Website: macys
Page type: delivery-shipping
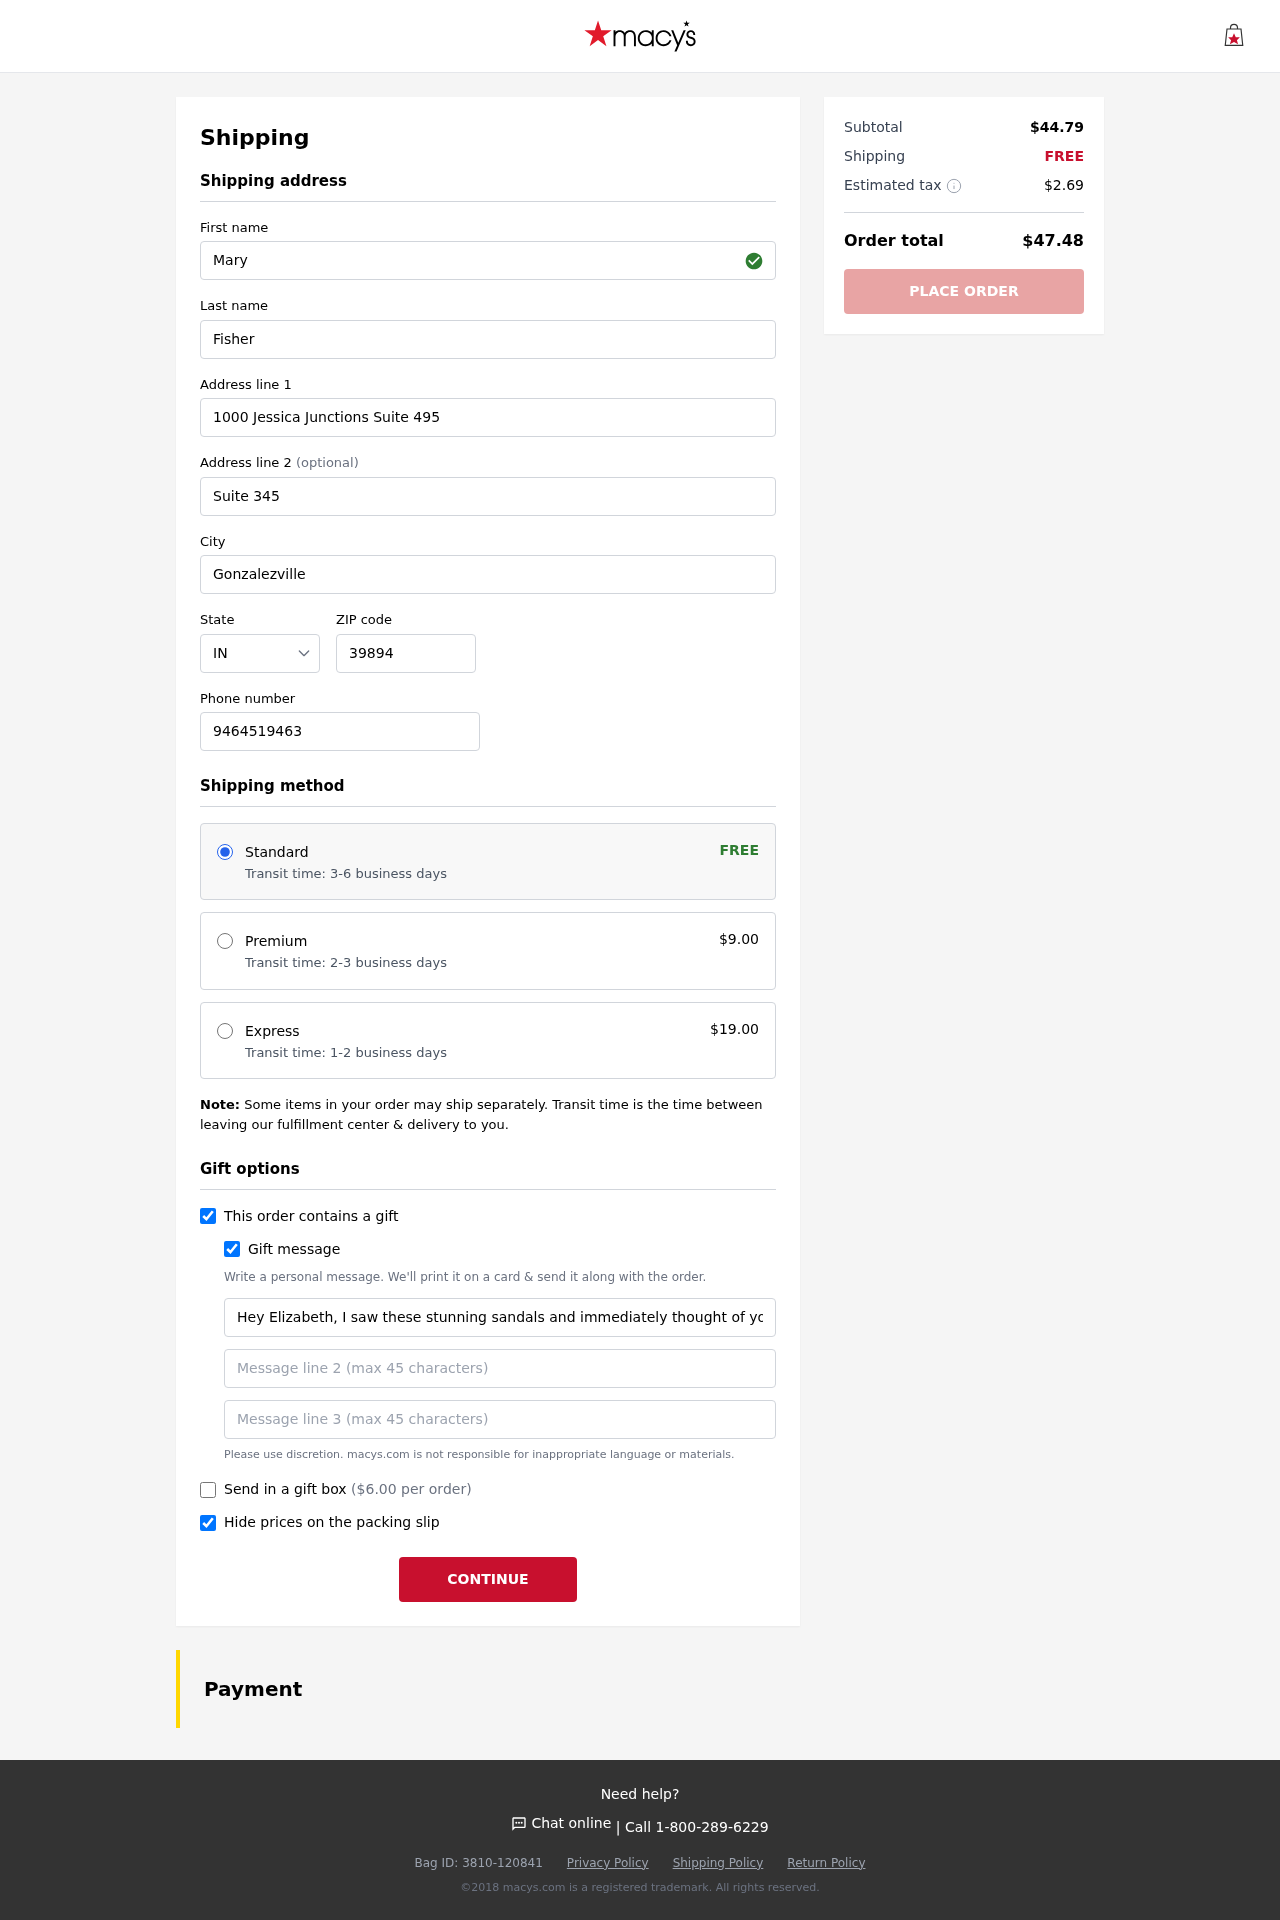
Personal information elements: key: PII_STATE_ABBR
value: IN
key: PII_FIRSTNAME
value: Mary
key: PII_LASTNAME
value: Fisher
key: PII_STREET
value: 1000 Jessica Junctions Suite 495
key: PII_STREET2
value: Suite 345
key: PII_CITY
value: Gonzalezville
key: PII_POSTCODE
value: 39894
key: PII_PHONE
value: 9464519463
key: PII_GIFT_MESSAGE
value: Hey Elizabeth, I saw these stunning sandals and immediately thought of you! I know how much you love adding a little sparkle to your outfits, and I hope they bring you as much joy as you bring to all of us. Enjoy!  Mary
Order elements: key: ORDER_SHIPPING_STANDARD
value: Transit time: 3-6 business days
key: ORDER_SHIPPING_COST
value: FREE
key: ORDER_SHIPPING_PREMIUM
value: Transit time: 2-3 business days
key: ORDER_SHIPPING_PREMIUM_PRICE
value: $9.00
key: ORDER_SHIPPING_EXPRESS
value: Transit time: 1-2 business days
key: ORDER_SHIPPING_EXPRESS_PRICE
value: $19.00
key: ORDER_GIFT_BOX_PRICE
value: ($6.00 per order)
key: ORDER_SUBTOTAL
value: $44.79
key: ORDER_SHIPPING_COST2
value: FREE
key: ORDER_TAX
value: $2.69
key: ORDER_TOTAL
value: $47.48